Field crop: maize
Growth stage: 1
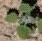
Species: chenopodium